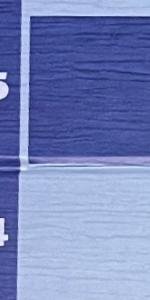
Label: Empty